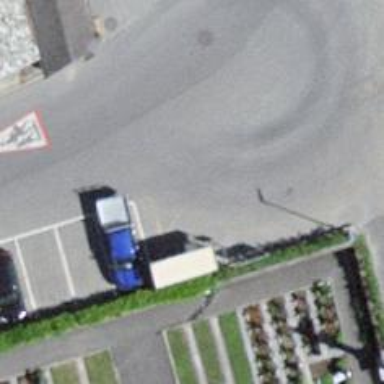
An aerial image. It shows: Bus stop with platform for public transport.